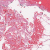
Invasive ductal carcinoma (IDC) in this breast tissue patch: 0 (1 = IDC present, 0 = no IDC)